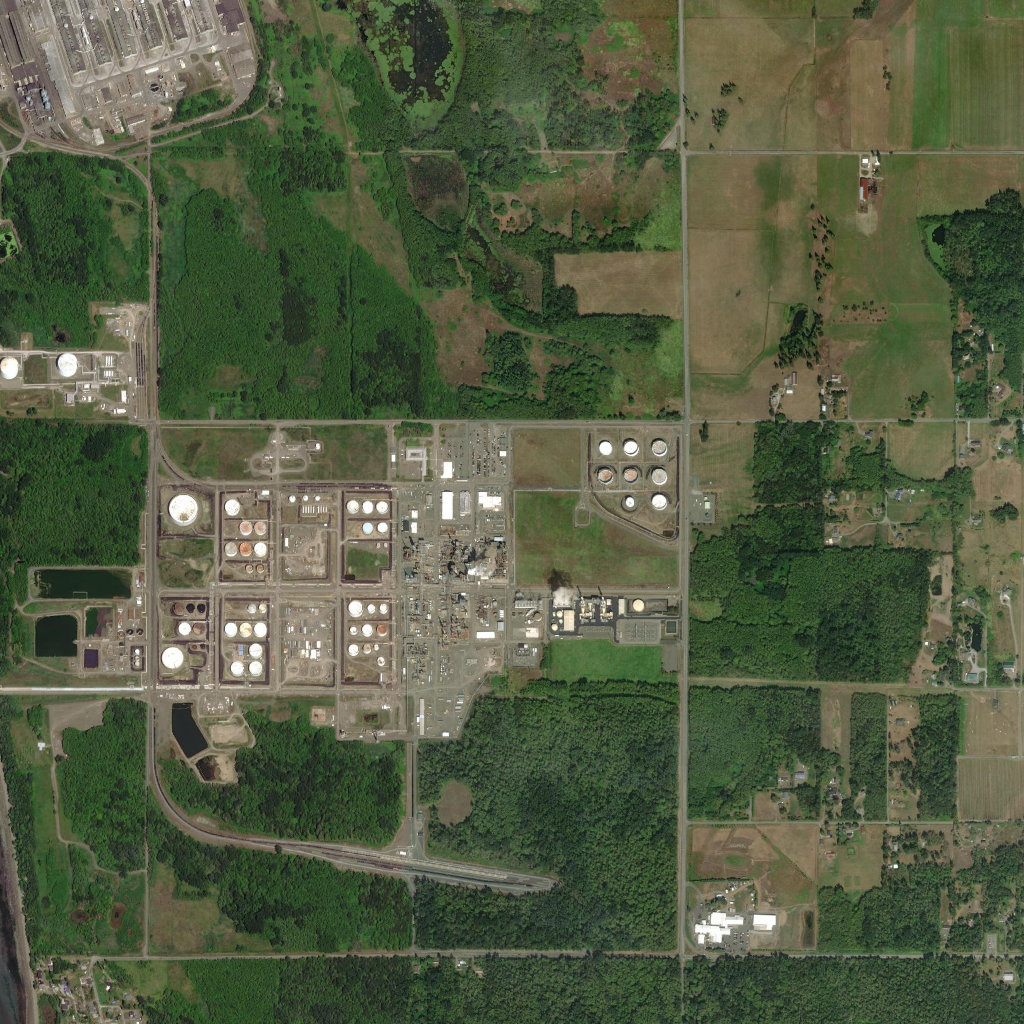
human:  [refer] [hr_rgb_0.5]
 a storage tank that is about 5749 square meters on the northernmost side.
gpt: <box>[[15, 47, 19, 51, 0]]</box>